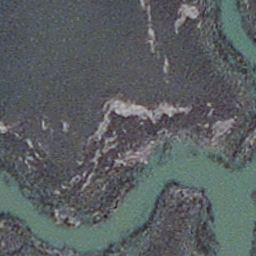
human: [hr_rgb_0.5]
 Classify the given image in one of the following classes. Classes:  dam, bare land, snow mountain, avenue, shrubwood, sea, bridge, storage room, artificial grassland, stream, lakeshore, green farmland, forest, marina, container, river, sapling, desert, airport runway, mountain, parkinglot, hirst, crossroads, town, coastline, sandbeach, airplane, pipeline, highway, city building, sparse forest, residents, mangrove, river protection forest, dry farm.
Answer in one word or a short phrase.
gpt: stream